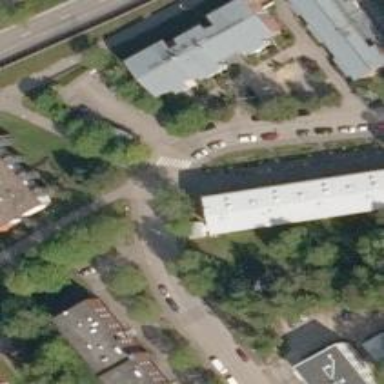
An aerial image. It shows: Footway crossing.